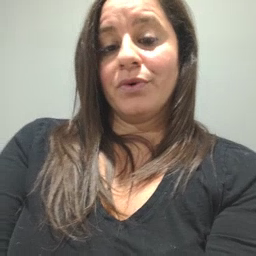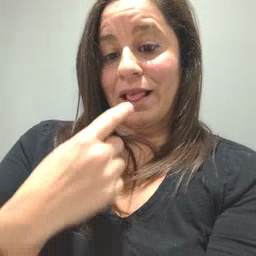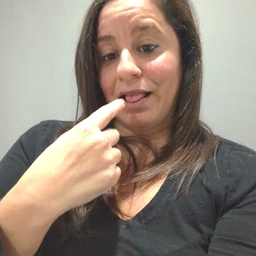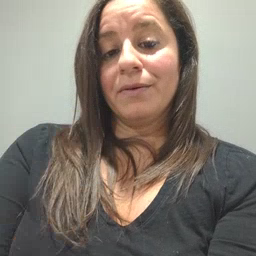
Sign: tongue